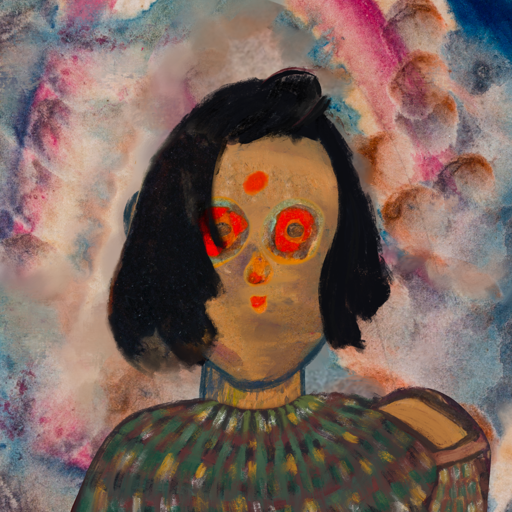
Background: Rupkatha, Head And Neck Front: In_The_Sun, Face Front: Sisters, Bust: After_Raid, Hair Front: Mosgoul, Head Accessory: Blank, Second Necklace: Blank, Necklace: Blank, Baby: Blank